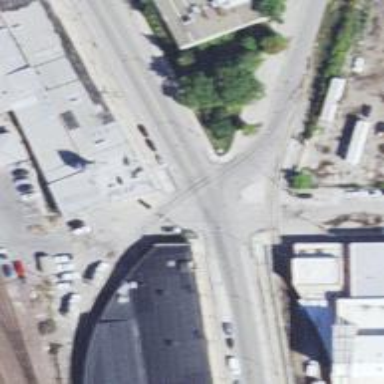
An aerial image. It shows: Railway crossing.